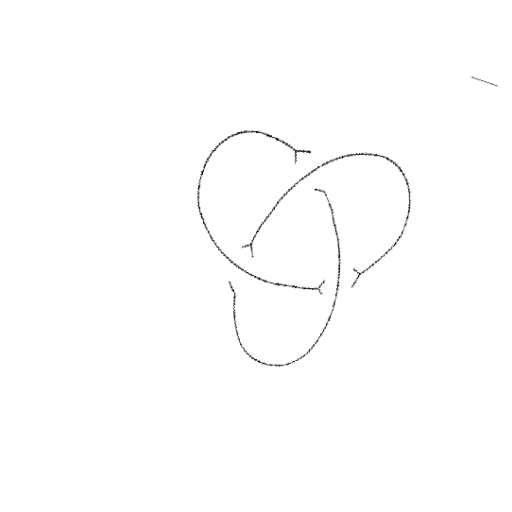
Crossing number: 3